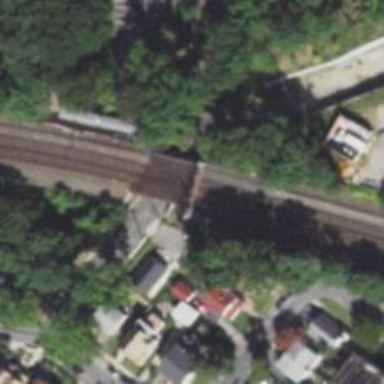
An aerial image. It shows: Bridge over electrified railway track.